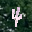
Label: 4